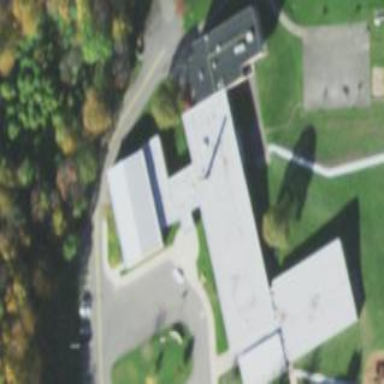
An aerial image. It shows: School building.